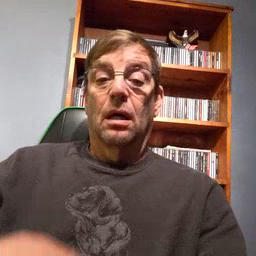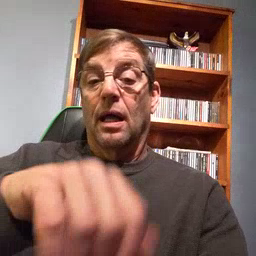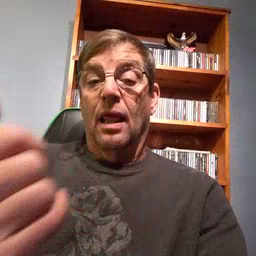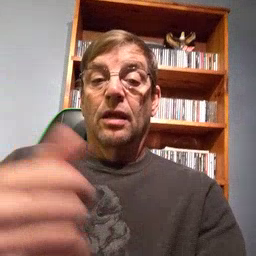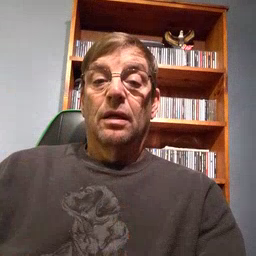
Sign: another